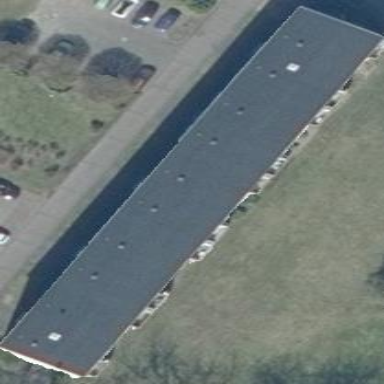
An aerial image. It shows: Flat-roofed apartment building.